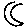
Label: moon